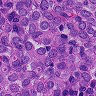
Metastatic tissue present: yes